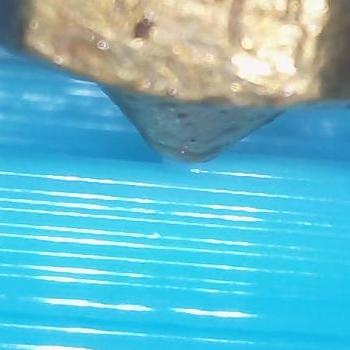
Flow rate: 252%